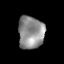
Tissue: lung
Cell type: Epithelial cells
Senescence score: 0.2166
Nuclear area (px): 829
Mean DAPI intensity: 142.062